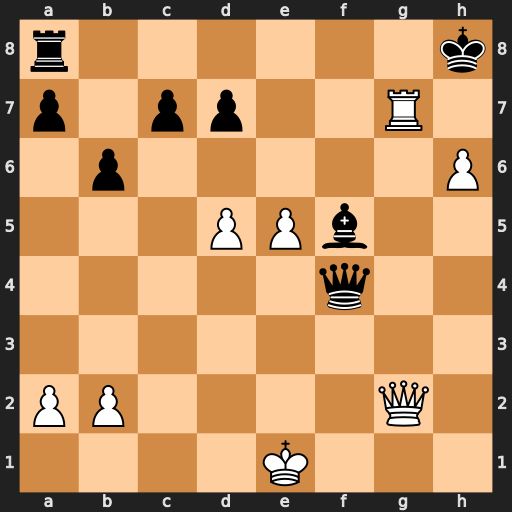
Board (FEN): r6k/p1pp2R1/1p5P/3PPb2/5q2/8/PP4Q1/4K3
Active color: w
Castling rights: -
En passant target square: -
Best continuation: Rh7+ Bxh7 Qg7#